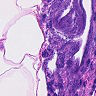
Metastatic tissue present: no